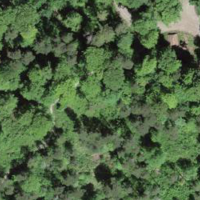
EUNIS habitat code: 41
Species observed at this site:
Melittis melissophyllum